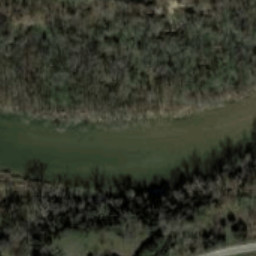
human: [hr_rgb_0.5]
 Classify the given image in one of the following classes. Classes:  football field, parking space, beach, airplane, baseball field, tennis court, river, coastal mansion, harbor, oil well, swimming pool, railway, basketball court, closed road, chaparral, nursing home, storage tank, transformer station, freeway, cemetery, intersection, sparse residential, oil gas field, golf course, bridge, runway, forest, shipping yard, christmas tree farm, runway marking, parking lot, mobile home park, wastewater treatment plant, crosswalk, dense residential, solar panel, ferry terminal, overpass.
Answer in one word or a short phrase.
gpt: river